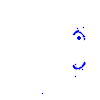
Particle: kaon